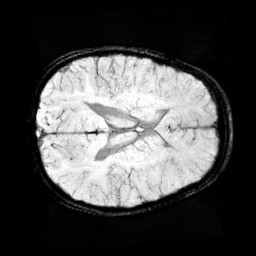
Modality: minIP
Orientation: axial
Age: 9
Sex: male
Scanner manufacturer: siemens
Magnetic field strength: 3 T
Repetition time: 0.027 s
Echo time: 0.02 s